Question: '''
CREATE TABLE interview (uniqueID int identity(1,1),
date datetime,
recordtype int,
amount numeric(18, 4))
INSERT INTO interview values('6/30/13', 1, 27.95)
INSERT INTO interview values('5/20/13', 1, 21.85)
INSERT INTO interview values('5/22/13', 2, 27.90)
INSERT INTO interview values('12/11/12', 2, 23.95)
INSERT INTO interview values('6/13/13', 3, 24.90)
INSERT INTO interview values('6/30/13', 2, 27.95)
INSERT INTO interview values('5/20/13', 2, 21.85)
INSERT INTO interview values('5/22/13', 1, 27.90)
INSERT INTO interview values('12/11/12',1, 23.95)
INSERT INTO interview values('6/13/13', 3, 24.90)
INSERT INTO interview values('6/30/13', 3, 27.95)
INSERT INTO interview values('5/20/13', 3, 21.85)
INSERT INTO interview values('5/22/13', 2, 27.90)
INSERT INTO interview values('12/11/12', 1, 23.95)
INSERT INTO interview values('6/13/13', 1, 24.90)
'''
How to get the following result? What would the query look like?

I was only able to get a partial to work, but my answer is not correct. I need to
somehow join the queries.
'''
select distinct date, count(RecordType)as Count_unique1
from interview
where RecordType = '1'
group by date
select distinct date, count(RecordType)as Count_unique2
from interview
where RecordType = '2'
group by date
select distinct date, count(RecordType)as Count_unique3
from interview
where RecordType = '3'
group by date
'''
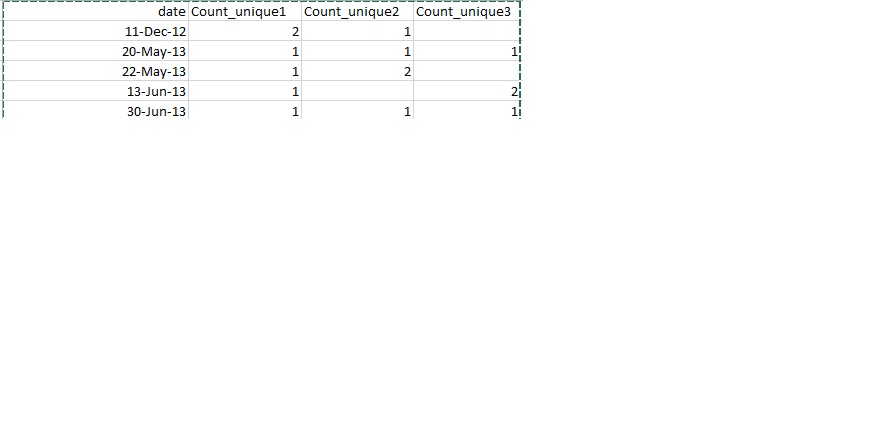
Answer: '''
select
date,
sum(case when RecordType = '1' then 1 else 0 end) as Count_unique1,
sum(case when RecordType = '2' then 1 else 0 end) as Count_unique2,
sum(case when RecordType = '3' then 1 else 0 end) as Count_unique3
from interview
group by date
'''